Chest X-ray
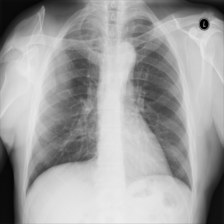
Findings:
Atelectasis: negative
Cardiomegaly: negative
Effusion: negative
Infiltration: negative
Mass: positive
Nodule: negative
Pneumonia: negative
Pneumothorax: negative
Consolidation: negative
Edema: negative
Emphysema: negative
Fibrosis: negative
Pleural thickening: negative
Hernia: negative